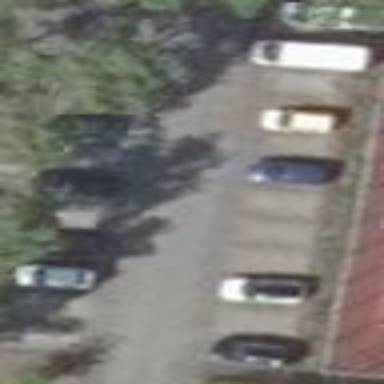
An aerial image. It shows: Parking area.